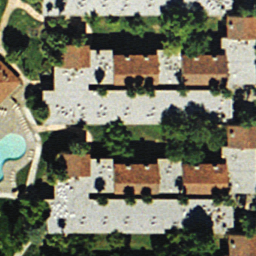
Label: residential